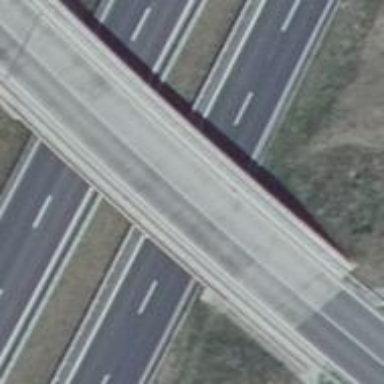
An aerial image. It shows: Asphalt road designated as trunk highway.